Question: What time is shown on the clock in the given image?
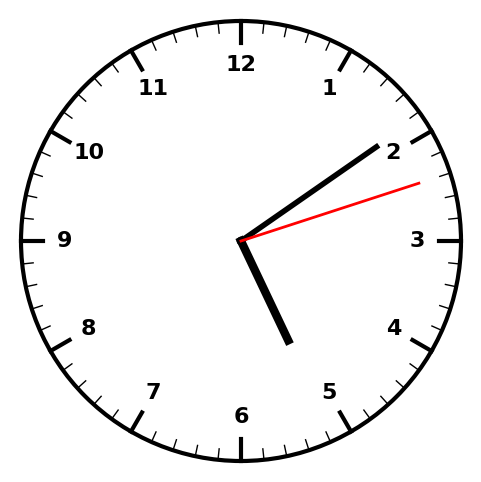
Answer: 05:09:12